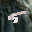
Label: 5